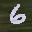
Label: 6